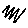
Label: zigzag